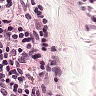
Metastatic tissue present: no